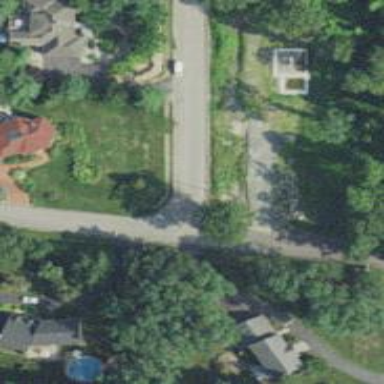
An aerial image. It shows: Driveway.